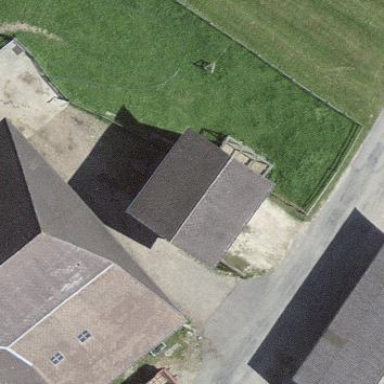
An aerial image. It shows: Barn.